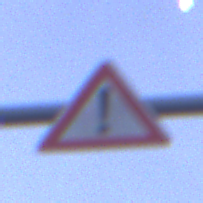
Verkehrszeichen: Gefahrenstelle
Umgebung: Outdoor, Suburban
Tageszeit: SunriseSunset
Wetter: PartlyCloudy
Licht: Natural
Jahreszeit: NotSpecified
Kontrast: LowContrast